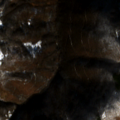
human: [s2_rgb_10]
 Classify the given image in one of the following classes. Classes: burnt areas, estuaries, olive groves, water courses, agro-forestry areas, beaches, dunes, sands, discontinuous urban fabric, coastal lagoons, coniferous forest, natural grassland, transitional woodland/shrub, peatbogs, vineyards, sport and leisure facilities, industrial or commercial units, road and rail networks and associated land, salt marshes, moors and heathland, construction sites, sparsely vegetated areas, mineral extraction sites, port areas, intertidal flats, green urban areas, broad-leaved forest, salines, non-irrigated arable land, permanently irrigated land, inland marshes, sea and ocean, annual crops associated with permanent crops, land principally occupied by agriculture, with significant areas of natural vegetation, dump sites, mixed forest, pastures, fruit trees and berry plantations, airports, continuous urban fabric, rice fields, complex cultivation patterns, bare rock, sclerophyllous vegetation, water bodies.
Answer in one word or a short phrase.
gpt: land principally occupied by agriculture, with significant areas of natural vegetation, broad-leaved forest